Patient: sex M, age 71
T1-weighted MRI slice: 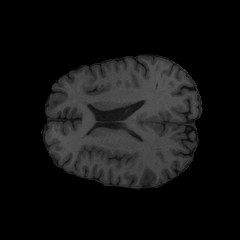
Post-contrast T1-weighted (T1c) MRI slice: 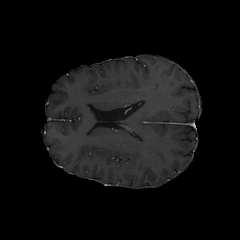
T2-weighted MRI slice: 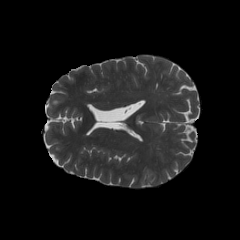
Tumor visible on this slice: no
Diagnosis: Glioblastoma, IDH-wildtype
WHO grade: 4